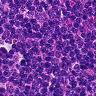
Metastatic tissue present: no